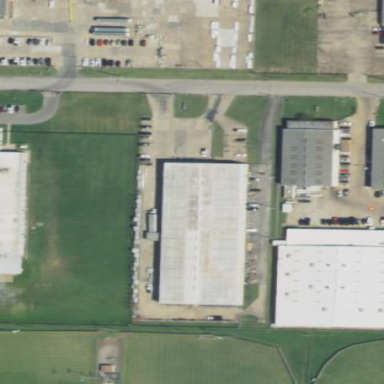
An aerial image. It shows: Electrical shop located within building.